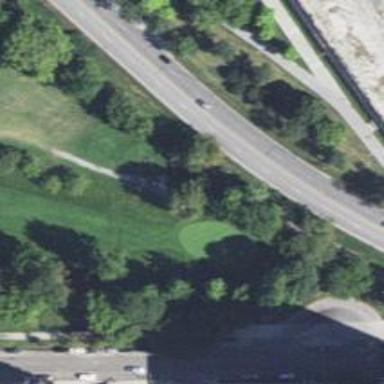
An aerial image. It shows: View of golf hole.